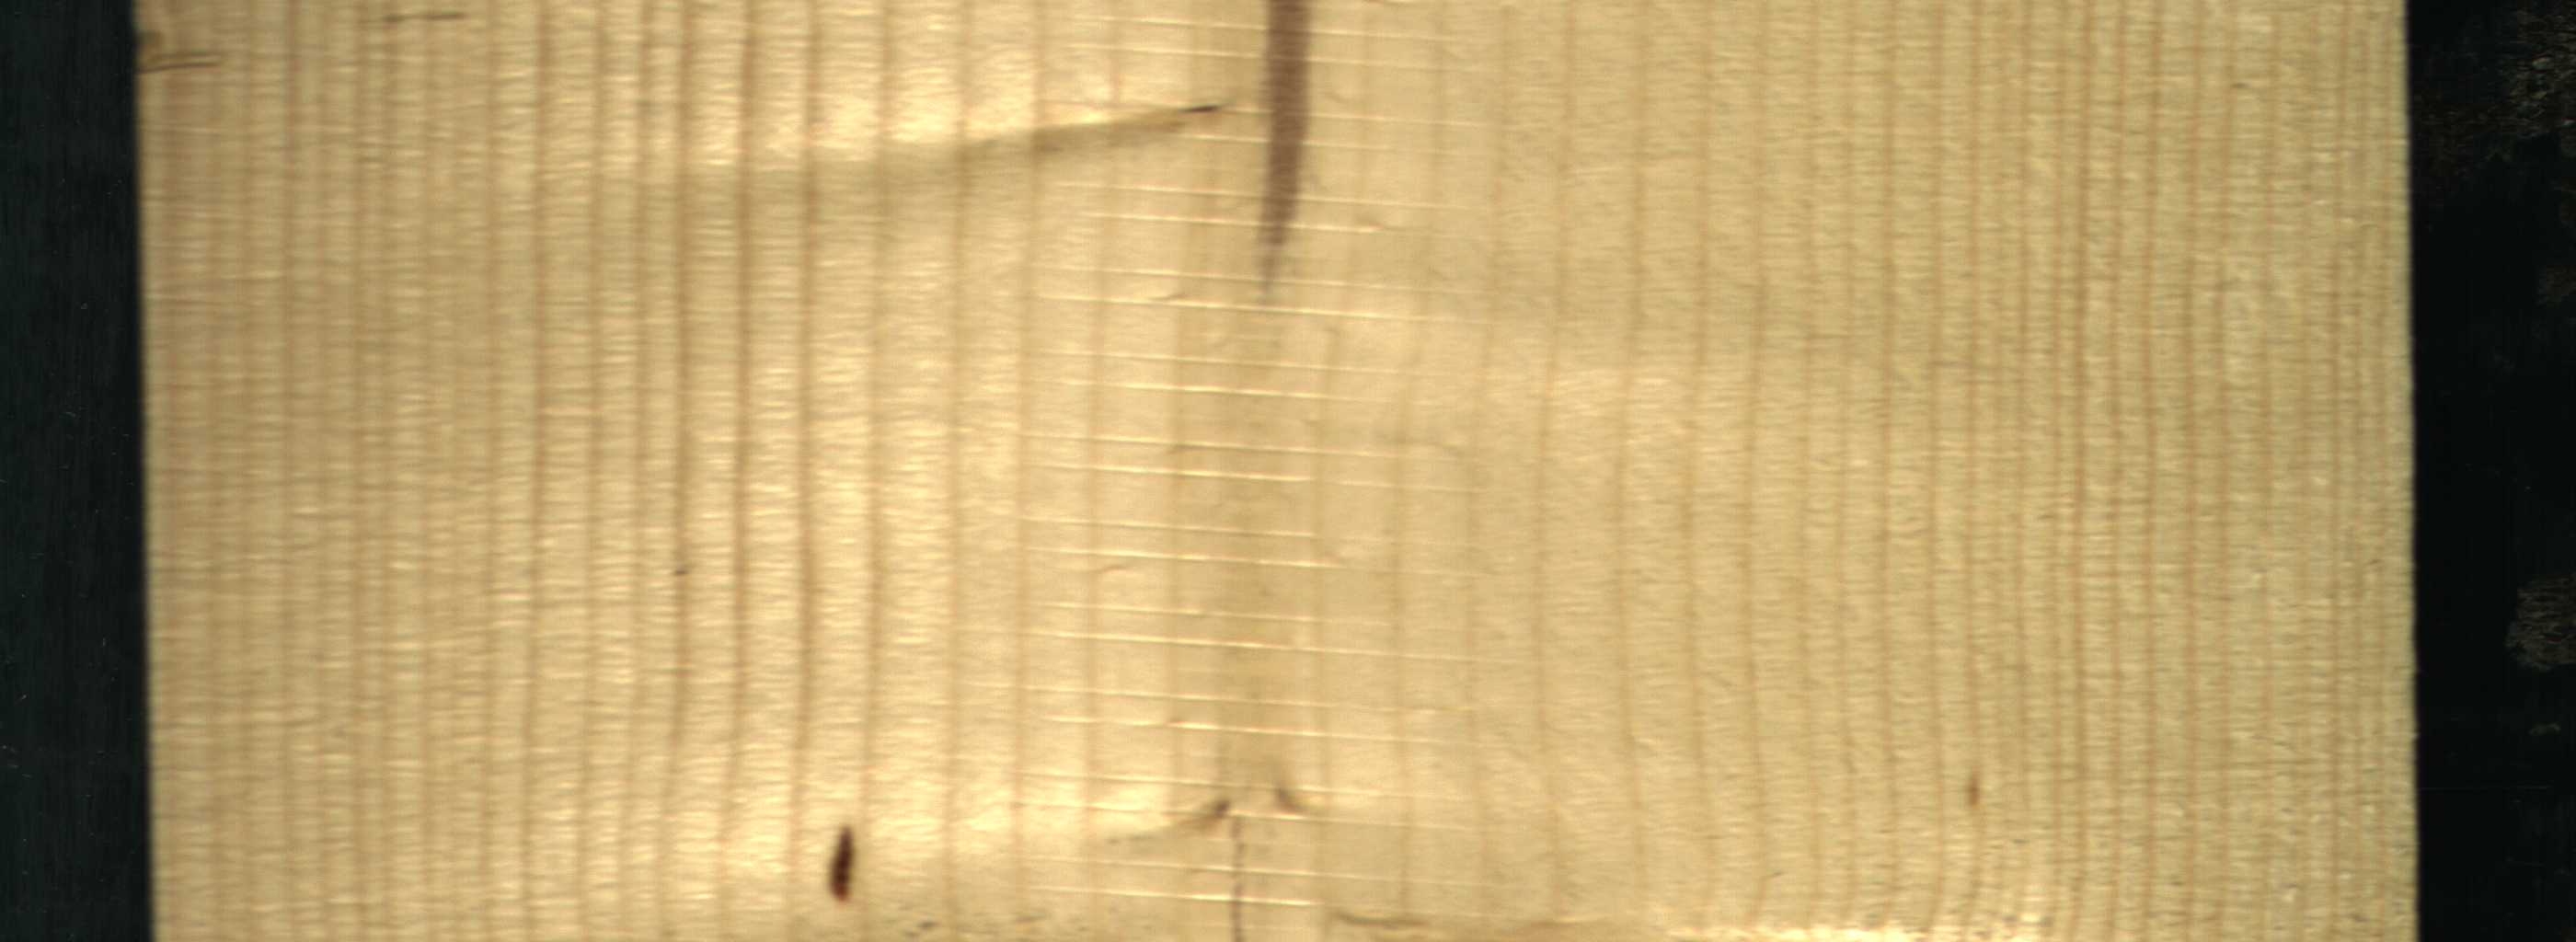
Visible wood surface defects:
Marrow
resin